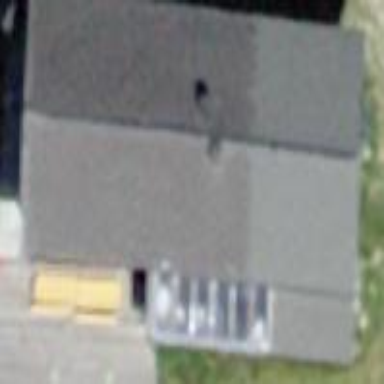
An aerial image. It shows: Building.